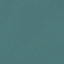
Land use / land cover: SeaLake